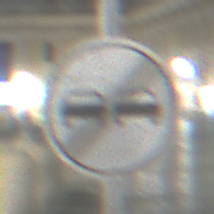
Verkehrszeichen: EndeUeberholverbot
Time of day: Night
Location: Outdoor (Urban)
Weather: PartlyCloudy
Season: NotSpecified
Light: Artificial